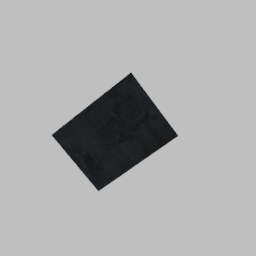
Label: decoration